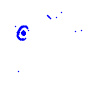
Particle: proton